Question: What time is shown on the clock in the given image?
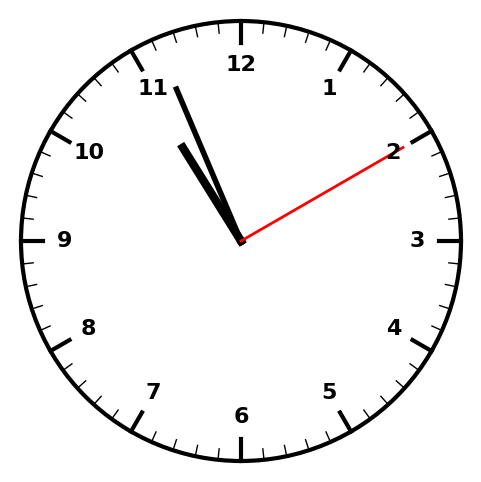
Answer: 10:56:10